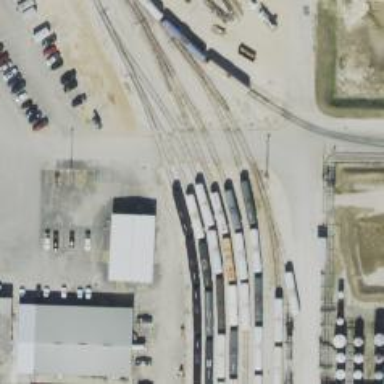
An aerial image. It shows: Railway spur service line used for transporting petroleum freight.